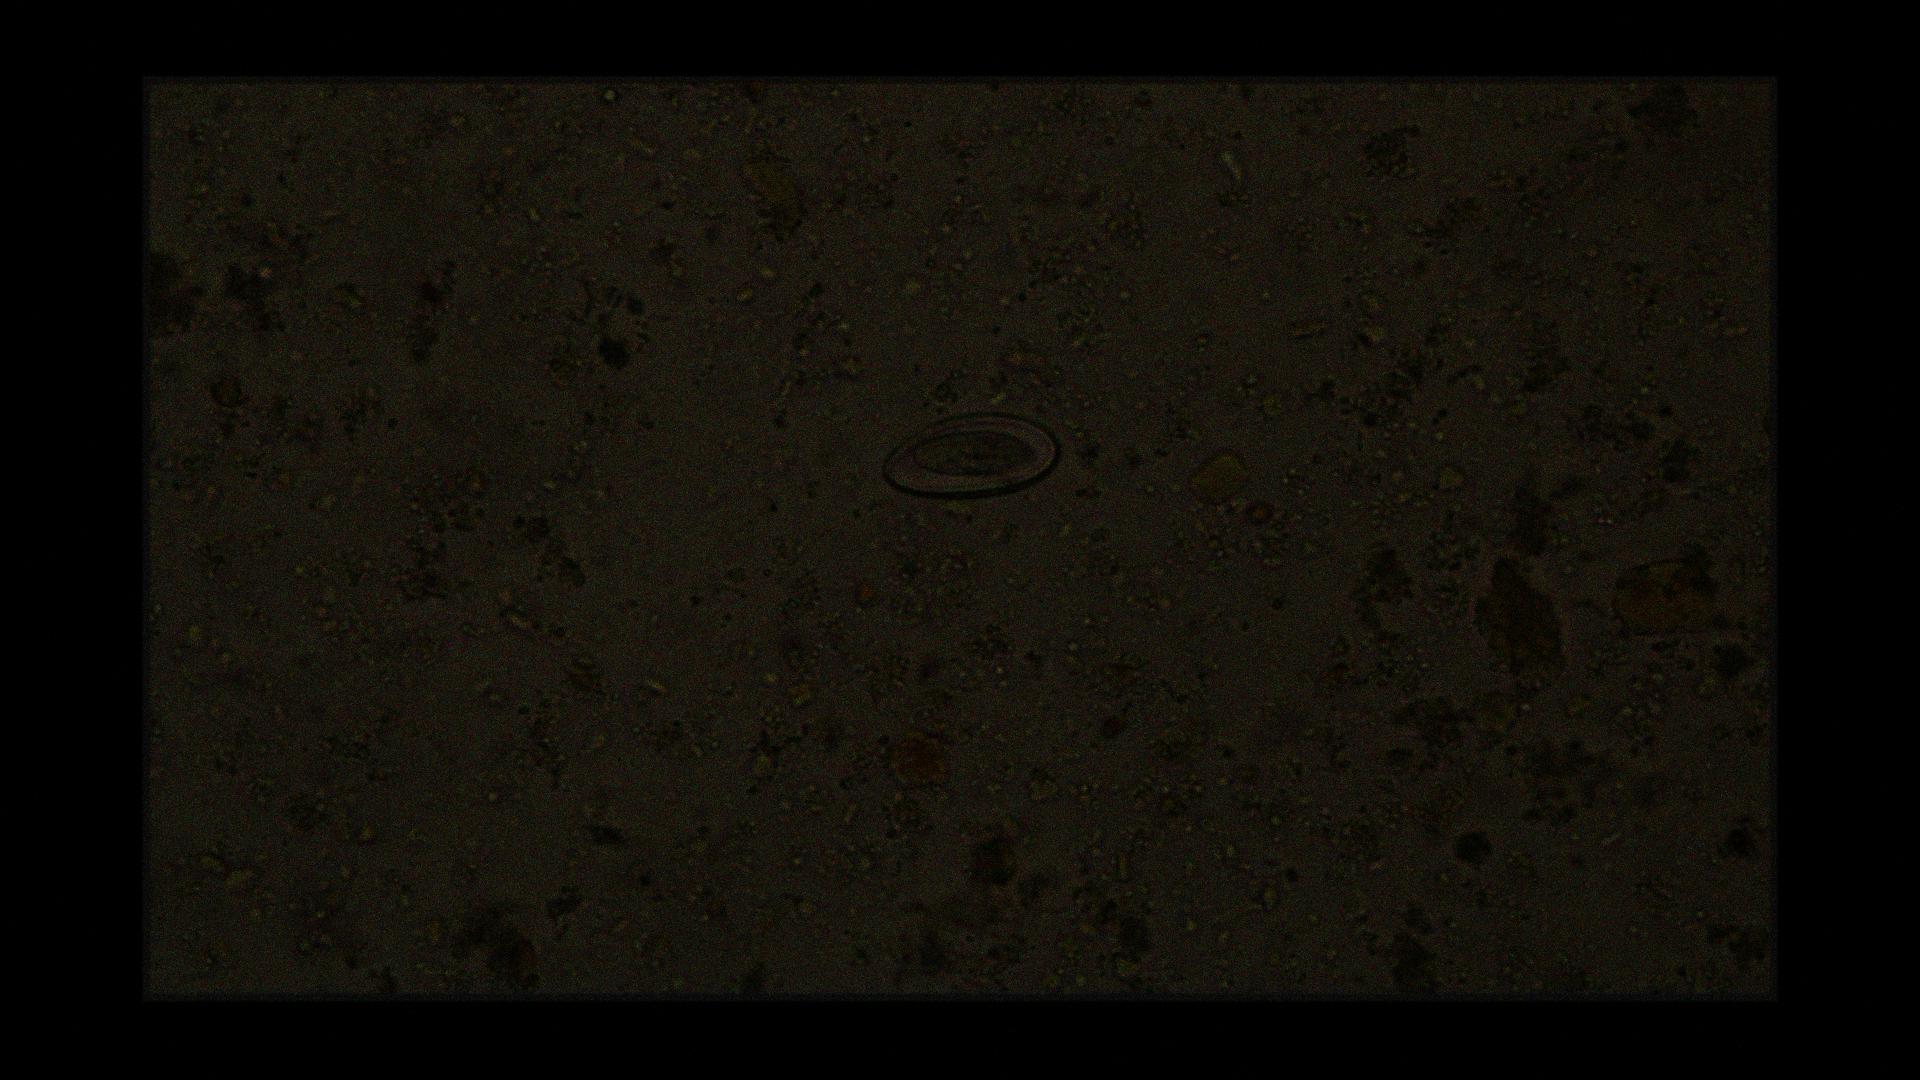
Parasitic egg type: Enterobius vermicularis